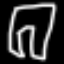
Label: pants